Question: - - -
In addition to the issue, and in Firefox again, the tab for the page is always stuck on "connecting" while the spinner keeps spinning (see figure 1).
Mozilla/5.0 (X11; Ubuntu; Linux x86_64; rv:24.0)()

> (. Firefox tab after page has loaded and data is shown)
Any time I refresh the web page, I receive the error below, attributed to the constant page loading behaviour I'm sure.
'''
The connection to ws://localhost:9000/ was interrupted while the page was loading.
'''
### The entire JavaScript code:
---
'''
$(function() {
var chatSocket = new WebSocket("@routes.Application.getMetaData().webSocketURL(request)");
var sendMessage = function() {
chatSocket.send(JSON.stringify({
id: "unique",
name: "a name",
age: 22
}));
}
var receiveEvent = function(event) {
var data = JSON.parse(event.data)
document.write(data.age);
document.write(data.name);
document.write(data.message);
document.write("
");
sendMessage();
chatSocket.close();
}
chatSocket.onmessage = receiveEvent
})
'''
Now In the past, I've been trying with 'MozWebSocket' instead of the standard 'WebSocket', but I get nothing rendered on screen using that module therefore unless there is an angle I've missed, 'WebSocket' is the better one to use.
### The relevant Play! block:
---
'''
public static WebSocket<JsonNode> getMetaData() {
return new WebSocket<JsonNode>() {
// Called when the Websocket Handshake is done.
public void onReady(WebSocket.In<JsonNode> in, WebSocket.Out<JsonNode> out) {
// For each event received on the socket,
in.onMessage(new Callback<JsonNode>() {
@Override
public void invoke(JsonNode jsonNode) {
System.out.println("Message Incoming!");
System.out.println(jsonNode.get("id"));
System.out.println(jsonNode.get("name"));
System.out.println(jsonNode.get("age"));
}
});
// When the socket is closed.
in.onClose(new Callback0() {
public void invoke() {
System.out.println("Disconnected");
}
});
ObjectNode node = Json.newObject();
node.put("message", "hello");
node.put("name", "client");
node.put("age", 1);
out.write(node);
//same result commented/uncommented
out.close();
}
};
}
'''
So in , the flow would be:
1. document.write(...)
2. "Message Incoming!"
3. ... JSON attributes
4. "Disconnected"
But in , the flow is:
1. document.write(...)
2. "Disconnected"
Any help in diagnosing these problems would be greatly appreciated. I have no intention of supporting IE, but having both Mozilla and Chrome working would be great.
### Other JavaScript Warnings:
Below is a warning I occasionally get in Firefox's console while pointing at the "ws" protocol as the culprit. What its relevance is to my problem, I do not know.
'''
Use of getPreventDefault() is deprecated. Use defaultPrevented instead.
'''
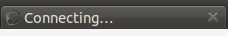
Answer: You call 'document.write()' after the document is loaded, which then <URL> which in turn replaces the document and by that unloads the old one and aborts stuff like timeouts or websockets.
Use something other than 'document.write()' and you should be fine.